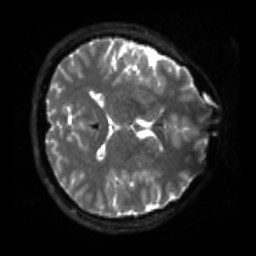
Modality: sbref
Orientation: axial
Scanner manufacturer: siemens
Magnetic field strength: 3 T
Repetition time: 4 s
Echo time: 0.0594 s